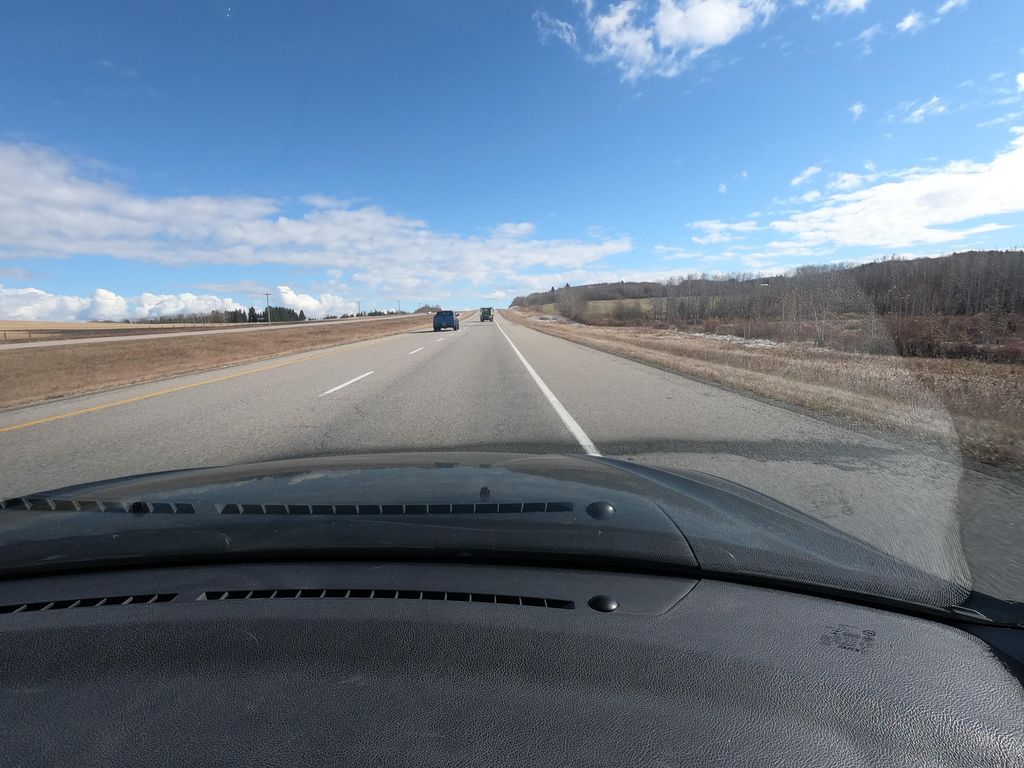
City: calgary